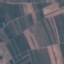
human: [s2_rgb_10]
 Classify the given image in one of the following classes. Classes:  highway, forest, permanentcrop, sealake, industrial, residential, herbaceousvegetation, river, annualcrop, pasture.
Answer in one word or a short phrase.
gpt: PermanentCrop